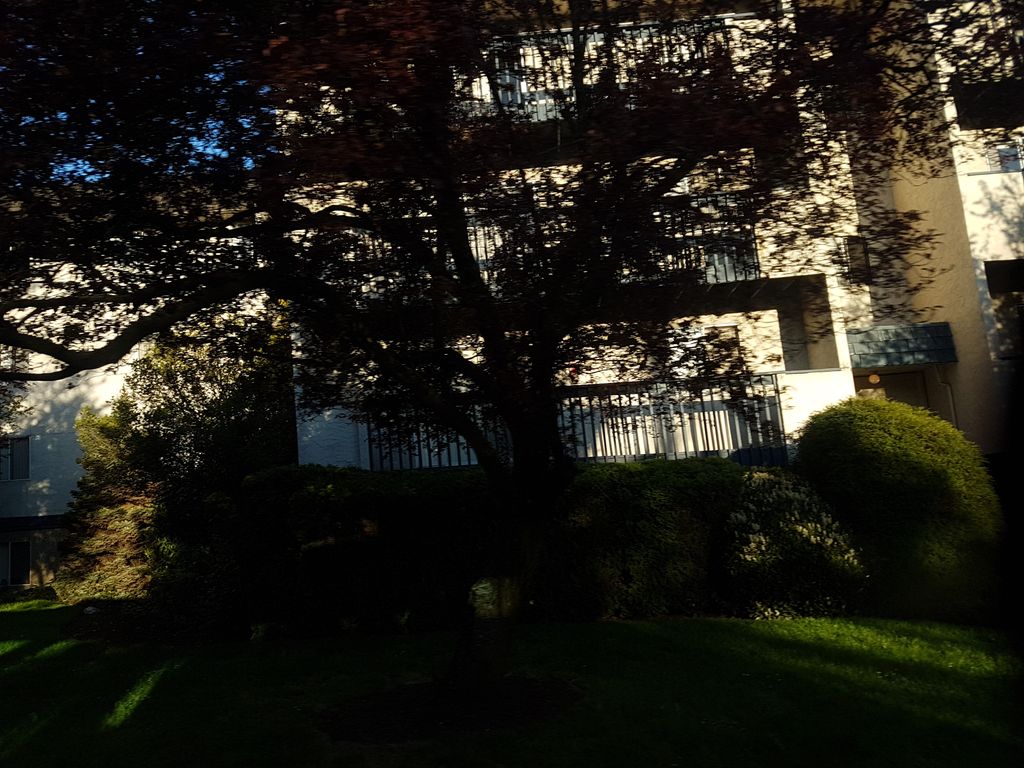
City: victoria